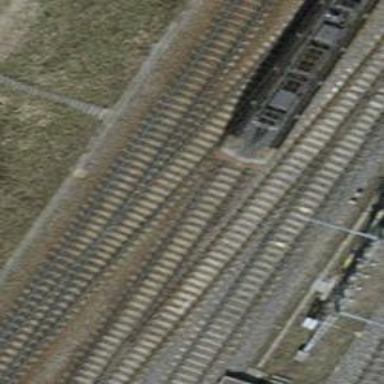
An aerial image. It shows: Railway siding with one electrified track and contact line.